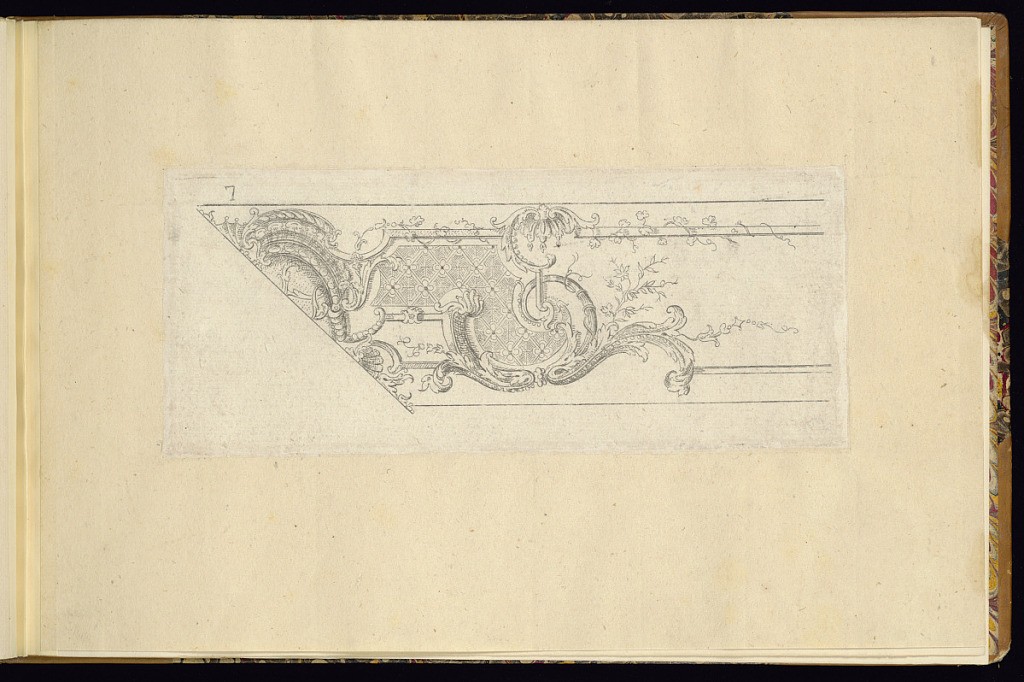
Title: Detail from a Frame or Molding Design
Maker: François Roumier, French, 16..–1748
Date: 1750
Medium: Etching on paper
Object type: Print
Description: Design for a corner detail of a frame or molding featuring scrolling leaves, acanthus leaves, fleurons, diaper and flower pattern, shell, gadrooning, batwing motifs, and part of a cartouche with a cypher. The plate is numbered.